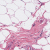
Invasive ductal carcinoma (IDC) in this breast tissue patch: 0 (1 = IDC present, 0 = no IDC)